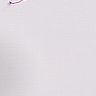
Metastatic tissue present: no